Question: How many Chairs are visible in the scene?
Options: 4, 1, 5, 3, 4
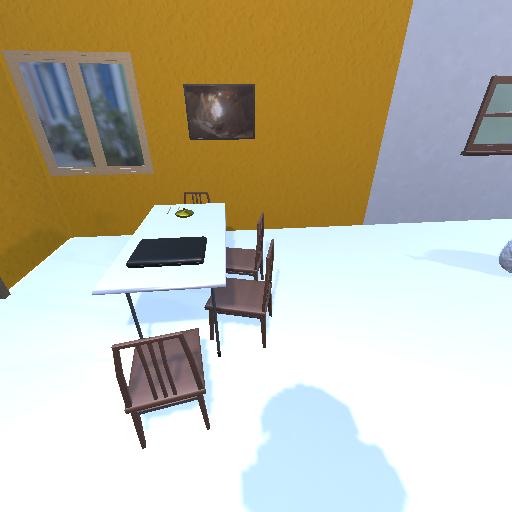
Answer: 4